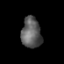
Tissue: prostate
Cell type: Endothelial cells
Senescence score: 0.6925
Nuclear area (px): 595
Mean DAPI intensity: 93.489